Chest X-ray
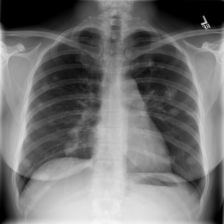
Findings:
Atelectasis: negative
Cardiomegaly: negative
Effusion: negative
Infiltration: negative
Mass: negative
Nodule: positive
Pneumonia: negative
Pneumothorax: negative
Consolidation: negative
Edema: negative
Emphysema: negative
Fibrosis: negative
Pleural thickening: negative
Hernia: negative